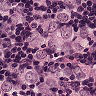
Metastatic tissue present: yes